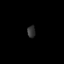
Tissue: prostate
Cell type: Fibroblasts
Senescence score: 0.6909
Nuclear area (px): 94
Mean DAPI intensity: 49.66